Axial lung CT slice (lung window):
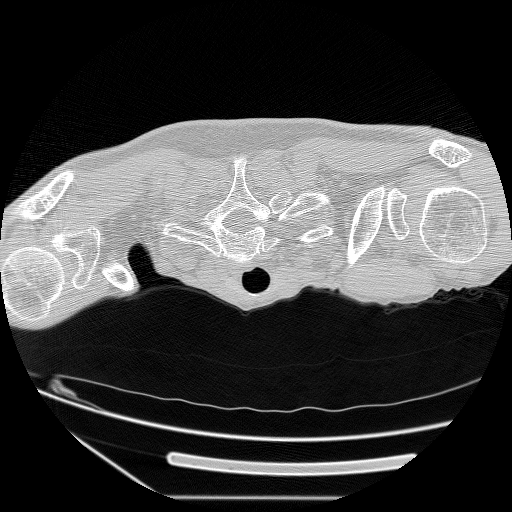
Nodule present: no